Question: I have a 'QLineEdit' with an input mask, so that some kind of code can easily be entered (or pasted). Since you can place the cursor anywhere in the 'QLineEdit' even if there is no text (because there is a placeholder from the input mask):

If people are careless and unattentive enough this leads to them typing in the middle of the text box whereas they should start typing at the beginning. I tried the trivial way of ensuring that the cursor is at the start upon focus by installing an event filter:
'''
bool MyWindowPrivate::eventFilter(QObject * object, QEvent * event)
{
if (object == ui.tbFoo && event->type() == QEvent::FocusIn) {
ui.tbFoo->setCursorPosition(0);
}
return false;
}
'''
This works fine with keybaord focus, i.e. when pressing or +, but when clicking with the mouse the cursor always ends up where I clicked. My guess would be that 'QLineEdit' sets the cursor position upon click itself it got focus, thereby undoing my position change.
Digging a little deeper, the following events are raised when clicking1 and thus changing focus, in that order:
1. FocusIn
2. MouseButtonPress
3. MouseButtonRelease
I can't exactly catch mouse clicks in the event filter, so is there a good method of setting the cursor position to start when the control is being focused (whether by mouse or keyboard)?
---
1 Side note: I hate that Qt has no documentation whatsoever about signal/event orders for common scenarios such as this.
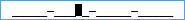
Answer: Below is an implementation that's factored into a separate class. It defers the setting of the cursor to any pending events are posted for the object, thus sidestepping the issue of event order.
'''
#include <QApplication>
#include <QLineEdit>
#include <QFormLayout>
#include <QMetaObject>
// Note: A helpful implementation of
// QDebug operator<<(QDebug str, const QEvent * ev)
// is given in http://stackoverflow.com/q/225<PHONE>
/// Returns a cursor to zero position on a QLineEdit on focus-in.
class ReturnOnFocus : public QObject {
Q_OBJECT
/// Catches FocusIn events on the target line edit, and appends a call
/// to resetCursor at the end of the event queue.
bool eventFilter(QObject * obj, QEvent * ev) {
QLineEdit * w = qobject_cast<QLineEdit*>(obj);
// w is nullptr if the object isn't a QLineEdit
if (w && ev->type() == QEvent::FocusIn) {
QMetaObject::invokeMethod(this, "resetCursor",
Qt::QueuedConnection, Q_ARG(QWidget*, w));
}
// A base QObject is free to be an event filter itself
return QObject::eventFilter(obj, ev);
}
// Q_INVOKABLE is invokable, but is not a slot
/// Resets the cursor position of a given widget.
/// The widget must be a line edit.
Q_INVOKABLE void resetCursor(QWidget * w) {
static_cast<QLineEdit*>(w)->setCursorPosition(0);
}
public:
ReturnOnFocus(QObject * parent = 0) : QObject(parent) {}
/// Installs the reset functionality on a given line edit
void installOn(QLineEdit * ed) { ed->installEventFilter(this); }
};
class Ui : public QWidget {
QFormLayout m_layout;
QLineEdit m_maskedLine, m_line;
ReturnOnFocus m_return;
public:
Ui() : m_layout(this) {
m_layout.addRow(&m_maskedLine);
m_layout.addRow(&m_line);
m_maskedLine.setInputMask("NNNN-NNNN-NNNN-NNNN");
m_return.installOn(&m_maskedLine);
}
};
int main(int argc, char *argv[])
{
QApplication a(argc, argv);
Ui ui;
ui.show();
return a.exec();
}
#include "main.moc"
'''